Question: I have created an unordered list with custom bullets, and it seems to have small unwanted behavior.
When the screen size get smaller than 364px, the LI text renders to two lines. At the same time, the custom bullet renders to the second line instead of the first.
How can I change this without changing the behavior on other screen sizes?
Much appreciated!

'''
#list {
padding: 0 10px 0 0;
}
#list ul {
list-style: none;
padding-left: 0px;
}
#list ul li {
padding: 0px 0px 10px 40px;
background: url('https://via.placeholder.com/20') no-repeat;
background-position: bottom 12px left 10px;
}
'''
'''
<link href="https://cdn.jsdelivr.net/npm/bootstrap@5.0.2/dist/css/bootstrap.min.css" rel="stylesheet" integrity="sha384-EVSTQN3/azprG1Anm3QDgpJLIm9Nao0Yz1ztcQTwFspd3yD65VohhpuuCOmLASjC" crossorigin="anonymous">
<div id="list">
<ul>
<li><strong>Gratis</strong> omgevingsvergunning check</li>
<li>Bezoek op locatie</li>
<li>3D impressie</li>
<li>Projectbegeleiding</li>
<li>Bouwvergunningen</li>
</ul>
</div>
'''
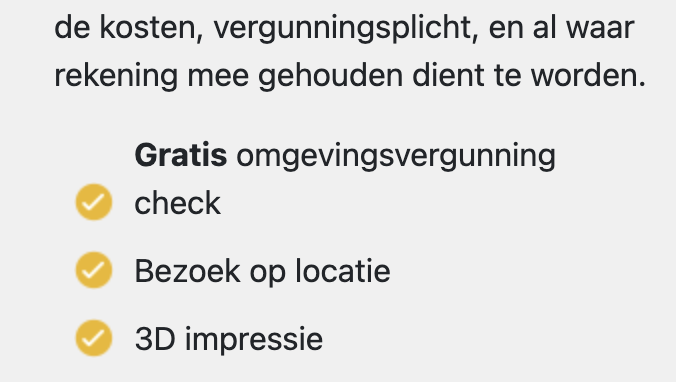
Answer: The problem seems to be with the background position, which is set to be relative to the bottom of your 'li' element. If you set your background position like so it should do the trick:
'''
background-position: top 12px left 10px;
'''
'''
#list {
padding: 0 10px 0 0;
}
#list ul {
list-style: none;
padding-left: 0px;
}
#list ul li {
padding: 0px 0px 10px 40px;
background: url('https://via.placeholder.com/20') no-repeat;
background-position: top 12px left 10px;
}
'''
'''
<link href="https://cdn.jsdelivr.net/npm/bootstrap@5.0.2/dist/css/bootstrap.min.css" rel="stylesheet" integrity="sha384-EVSTQN3/azprG1Anm3QDgpJLIm9Nao0Yz1ztcQTwFspd3yD65VohhpuuCOmLASjC" crossorigin="anonymous">
<div id="list">
<ul>
<li><strong>Gratis</strong> omgevingsvergunning check</li>
<li>Bezoek op locatie</li>
<li>3D impressie</li>
<li>Projectbegeleiding</li>
<li>Bouwvergunningen</li>
</ul>
</div>
'''